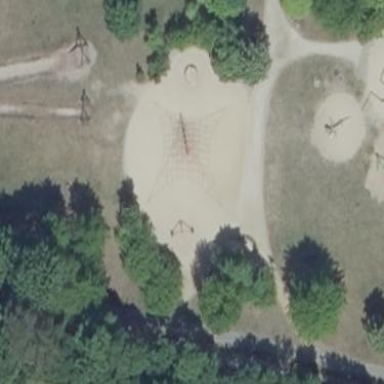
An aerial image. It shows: Playground area for leisure land.